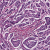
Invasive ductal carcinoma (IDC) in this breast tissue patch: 1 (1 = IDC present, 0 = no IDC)